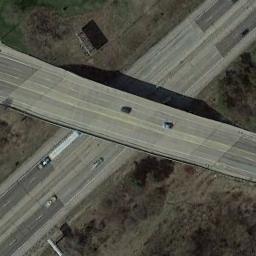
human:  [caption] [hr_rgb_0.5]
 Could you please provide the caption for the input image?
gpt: Several cars are on the overpass .

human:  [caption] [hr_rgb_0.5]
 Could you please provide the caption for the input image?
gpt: There are two overpasses and three lakes in this area .

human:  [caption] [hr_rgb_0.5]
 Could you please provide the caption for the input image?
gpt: The cross-line overpass is over the road on the clearing .

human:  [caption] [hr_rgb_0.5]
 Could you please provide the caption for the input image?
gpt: The overpass is next to the bare land with some cars .

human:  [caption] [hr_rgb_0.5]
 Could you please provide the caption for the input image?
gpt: There are brown lawns around the overpass .